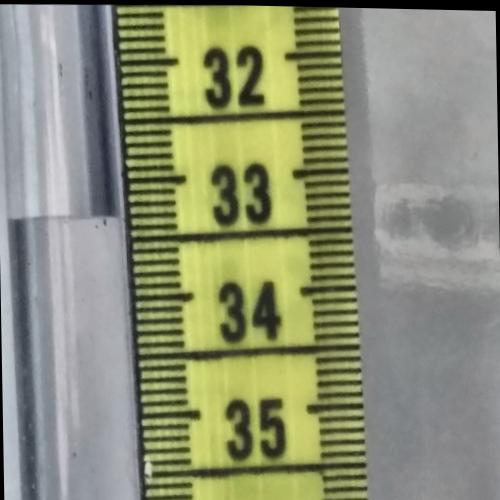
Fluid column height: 33.3 cm